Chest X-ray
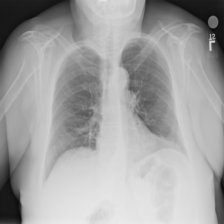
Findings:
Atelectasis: negative
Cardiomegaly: negative
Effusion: negative
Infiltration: negative
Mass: negative
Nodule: negative
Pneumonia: negative
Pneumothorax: negative
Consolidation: negative
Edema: negative
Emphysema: negative
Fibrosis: negative
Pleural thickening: negative
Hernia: negative